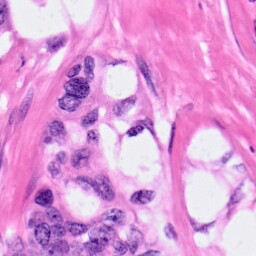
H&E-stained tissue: Pancreatic